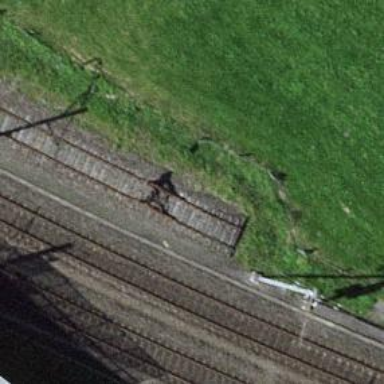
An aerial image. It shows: Railway buffer stop.